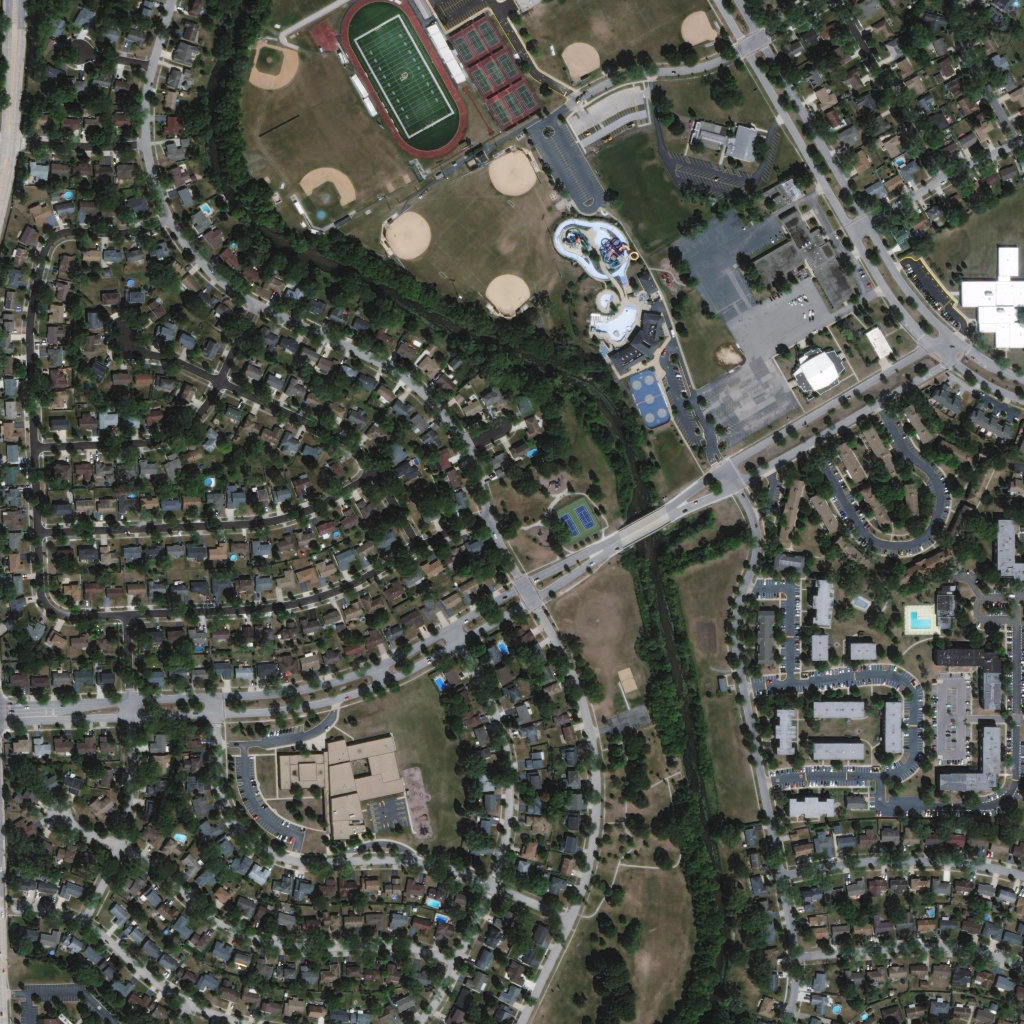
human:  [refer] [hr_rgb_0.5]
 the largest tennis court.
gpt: <box>[[43, 1, 52, 12, 0]]</box>

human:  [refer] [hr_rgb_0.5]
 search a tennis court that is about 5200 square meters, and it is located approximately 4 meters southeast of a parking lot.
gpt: <box>[[43, 1, 52, 12, 0]]</box>